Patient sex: F
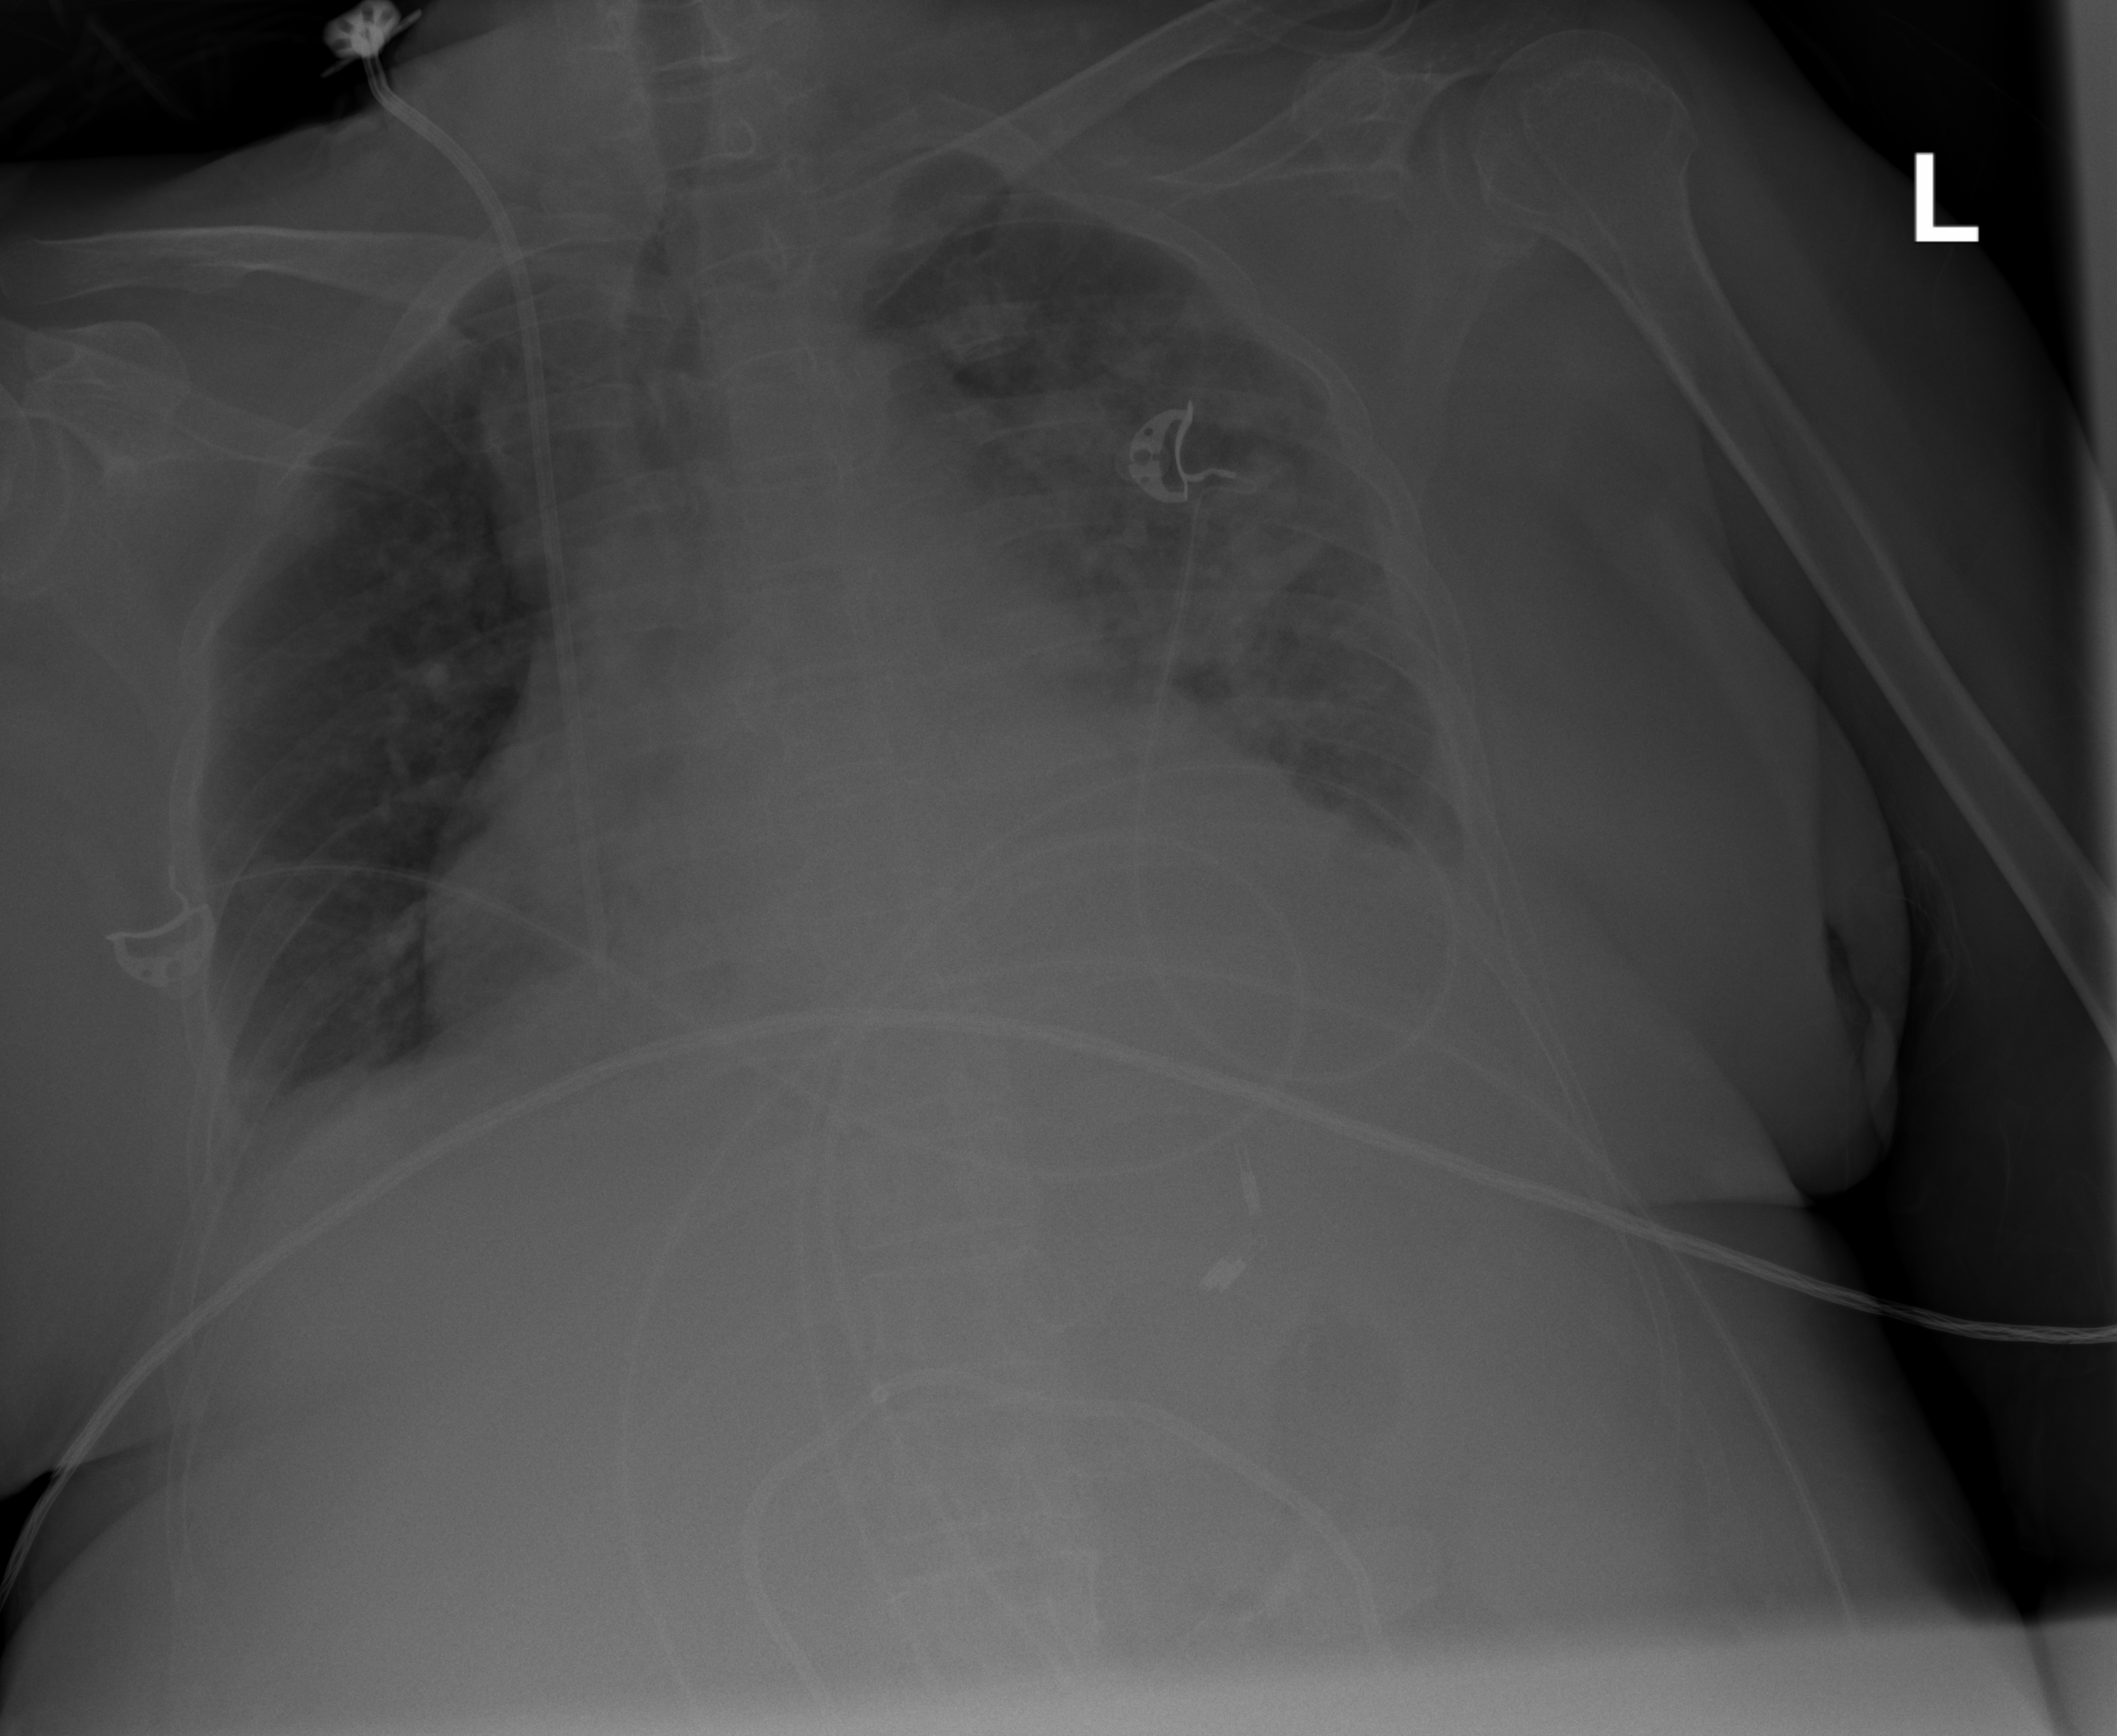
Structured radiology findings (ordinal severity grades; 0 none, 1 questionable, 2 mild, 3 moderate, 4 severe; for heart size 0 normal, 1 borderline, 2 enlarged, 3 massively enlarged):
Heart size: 2
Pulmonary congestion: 0
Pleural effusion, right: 2
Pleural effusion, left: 2
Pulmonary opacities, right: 0
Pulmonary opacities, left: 3
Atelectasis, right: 2
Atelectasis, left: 2